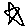
Label: star